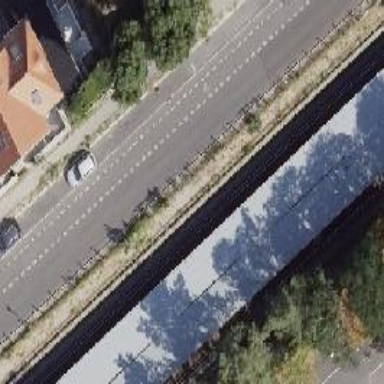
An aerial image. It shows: Rail track with electrification on top.